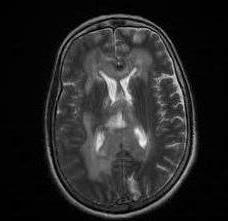
Label: notumor